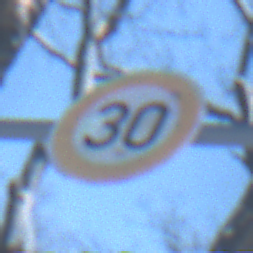
Verkehrszeichen: Geschwindigkeit30
Umgebung: Outdoor, Nature
Tageszeit: MorningAfternoon
Wetter: Clear
Licht: Natural
Jahreszeit: Winter
Kontrast: LowContrast